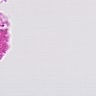
Metastatic tissue present: no